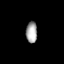
Tissue: prostate
Cell type: Myeloid cells
Senescence score: 0.8512
Nuclear area (px): 231
Mean DAPI intensity: 166.061